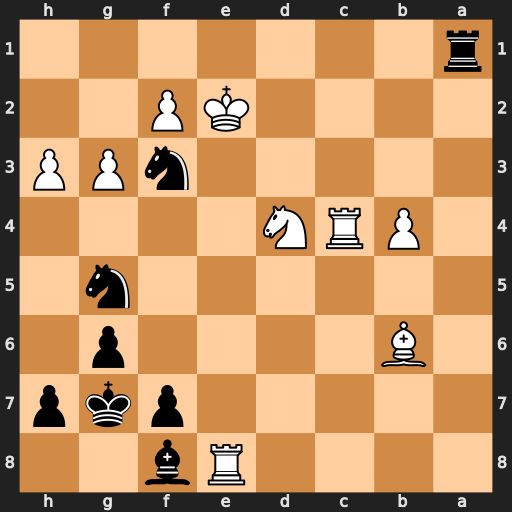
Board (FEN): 4Rb2/5pkp/1B4p1/6n1/1PRN4/5nPP/4KP2/r7
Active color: b
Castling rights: -
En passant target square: -
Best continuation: Re1+ Kd3 Rxe8 Nxf3 Nxf3